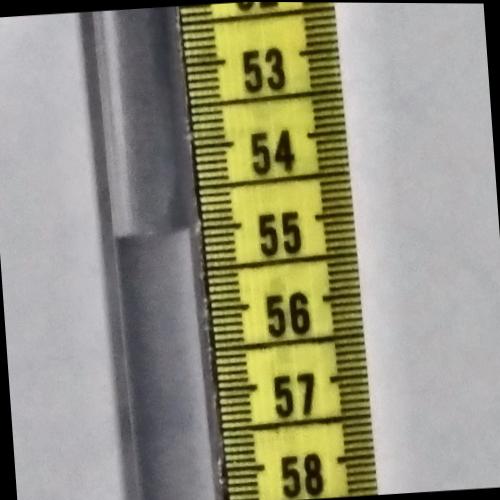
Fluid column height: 55.0 cm